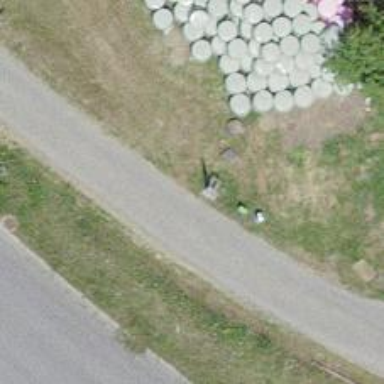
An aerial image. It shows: Lift gate barrier.